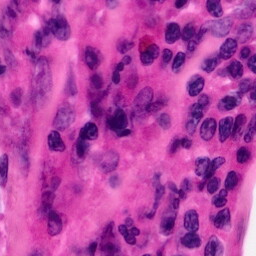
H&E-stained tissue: Pancreatic